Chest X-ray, AP view. Patient: 18 years old, sex F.
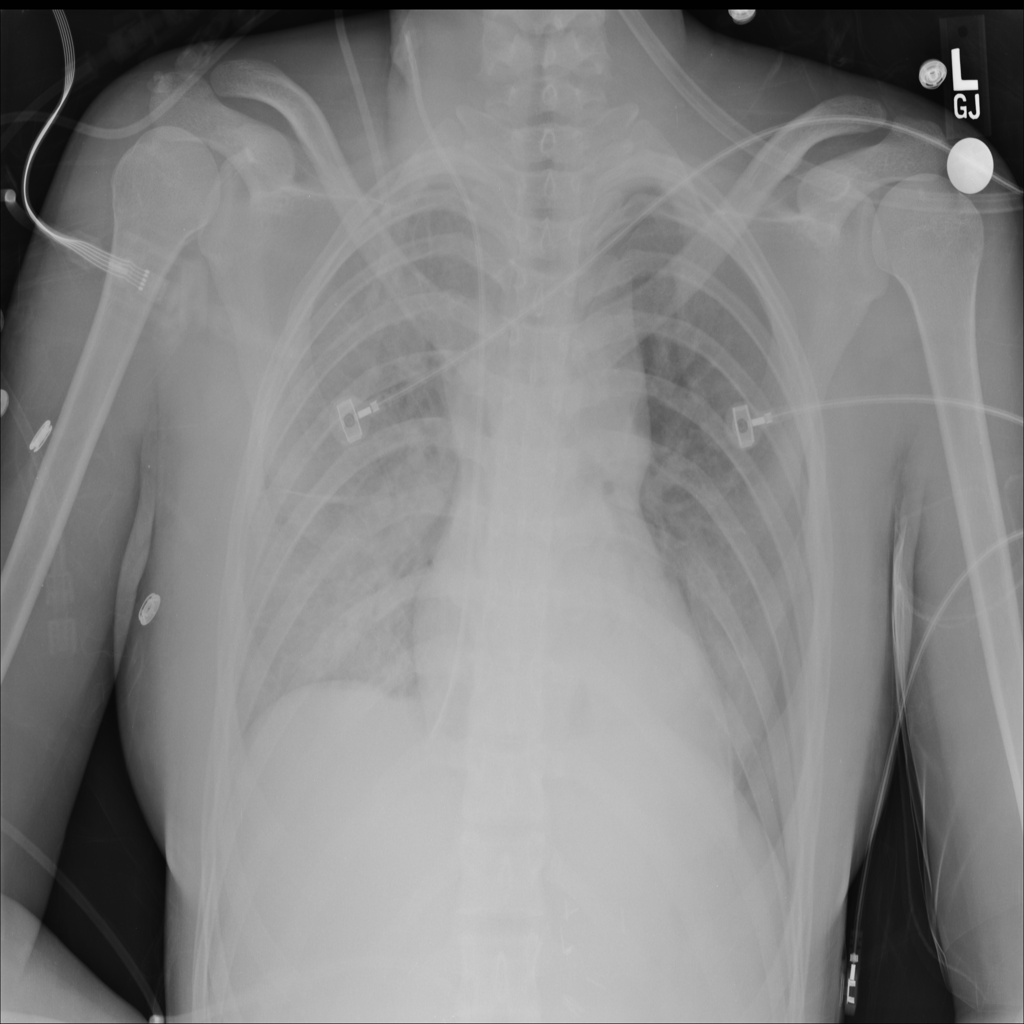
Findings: No Finding